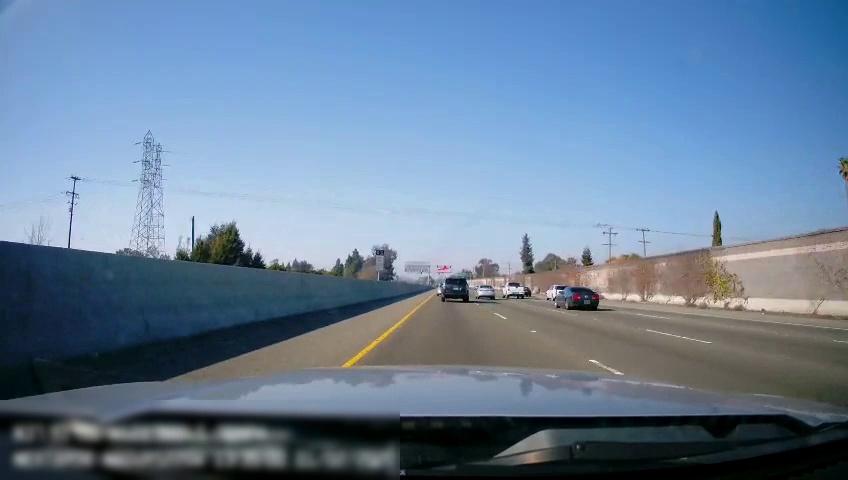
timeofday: Day
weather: Sunny
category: Drivable Space
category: Vehicles | SUV
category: Vehicles | Car
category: Vehicles | Car
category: Vehicles | Car
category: Vehicles | Truck
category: Vehicles | SUV
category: Vehicles | Car
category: Lanes | Current Lane
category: Lanes | Current Lane
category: Lanes | Alternate Lane
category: Lanes | Alternate Lane
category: Lanes | Alternate Lane
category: Traffic | Signs